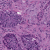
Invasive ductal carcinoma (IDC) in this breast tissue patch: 1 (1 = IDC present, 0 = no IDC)